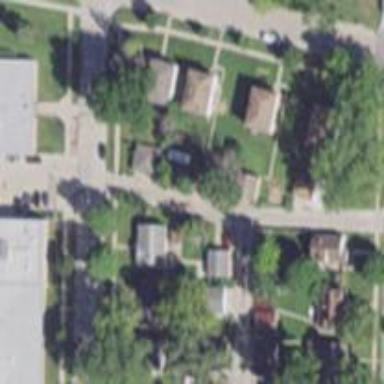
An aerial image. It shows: Alleyway designated as service road.